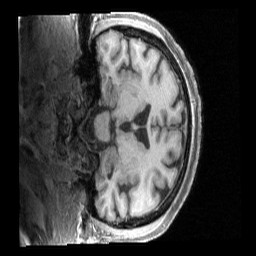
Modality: T1w
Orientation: coronal
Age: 51
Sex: female
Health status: ill
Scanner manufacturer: siemens
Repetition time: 2.4 s
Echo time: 0.00231 s